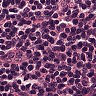
Metastatic tissue present: no